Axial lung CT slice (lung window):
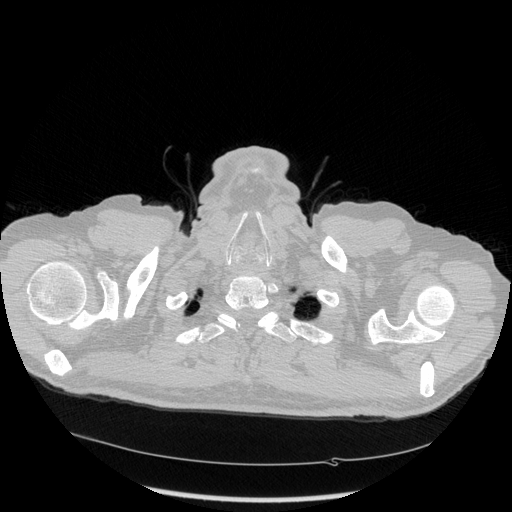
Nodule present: no